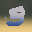
Label: 3